九年级 · 度量几何学
一个边长为 $3 \mathrm{~cm}$ 的正 $\triangle A B C$ 它有一个外接圆 $\odot O$, 我们记为第 1 个圆, 它的内切圆记为第 2 个圆; 在第 2 个圆内作一个内接正 $\triangle$ 的内切圆, 记为第 3 个圆; 在第 3 个圆内作一个内接正 $\triangle$的内切圆, 记为第 4 个圆, ..., 如此作下去, 那么第2022个圆的半径是 cm.
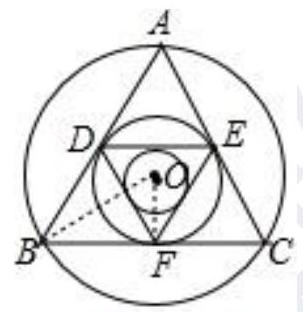
答案: $\frac{\sqrt{3}}{2^{2021}}$
解析: 解：根据题意画图如下:

设第二个三角形为 $D E F$, 正三角形 $A B C$ 中心为 $O$, 连接 $O B, O F$, $\because$ 正三角形的中心与内切圆的圆心重合,

$\therefore$ 点 $D 、 E 、 F$ 为边 $A B 、 A C 、 B C$ 的中点,

由三角形的中位线可得: $D E=D F=E F=\frac{1}{2} B C$,

同理可得: 下一个正三角形的边长是上一个正三角形边长的一半;

$\therefore$ 第2022个正三角形的边长为: $3 \times\left(\frac{1}{2}\right)^{2021} \mathrm{~cm}$,

由图可得 $\cos \angle O B F=\frac{B F}{O B}=\cos 30^{\circ}=\frac{\sqrt{3}}{2}$,
$\therefore O B=\frac{2 \sqrt{3}}{3} B F=\frac{\sqrt{3}}{3} B C$

$\therefore$ :第2022个正三角形的外接圆半径为: $\frac{\sqrt{3}}{3} \times 3 \times\left(\frac{1}{2}\right)^{2021}=\frac{\sqrt{3}}{2^{2021}}(\mathrm{~cm})$,

故答案为: $\frac{\sqrt{3}}{2^{2021}}$.

设第二个三角形为 $D E F$, 正三角形 $A B C$ 中心为 $O$, 连接 $O B, O F$, 根据正三角形的中心与内切圆的圆心重合, 得点 $D 、 E 、 F$ 为边 $A B 、 A C 、 B C$ 的中点, 然后根据三角形中位线定理和特殊角三角函数即可解决问题.

本题主要考查了正三角形的性质, 三角形中位线的性质, 特殊角的三角函数; 结合图形找到正三角形的边长规律是解题关键.